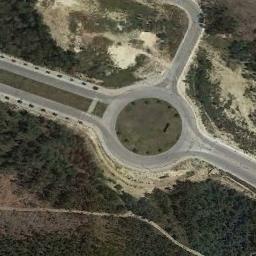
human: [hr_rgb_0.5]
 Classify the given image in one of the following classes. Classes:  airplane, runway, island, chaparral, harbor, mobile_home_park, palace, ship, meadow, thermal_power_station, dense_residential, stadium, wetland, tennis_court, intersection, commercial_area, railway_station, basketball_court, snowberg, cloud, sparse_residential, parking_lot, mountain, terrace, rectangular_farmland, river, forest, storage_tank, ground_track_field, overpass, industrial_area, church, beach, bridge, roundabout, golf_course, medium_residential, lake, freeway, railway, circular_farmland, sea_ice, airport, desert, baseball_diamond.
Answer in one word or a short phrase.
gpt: roundabout